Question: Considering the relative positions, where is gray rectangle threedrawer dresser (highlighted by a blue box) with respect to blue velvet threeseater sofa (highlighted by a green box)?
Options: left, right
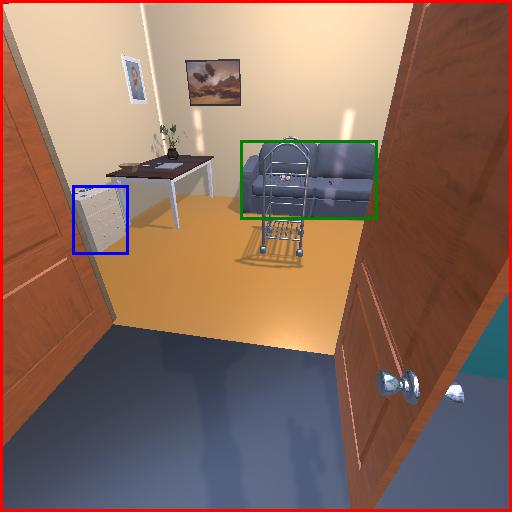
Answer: left